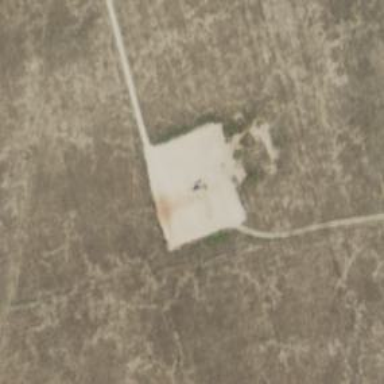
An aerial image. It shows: Petroleum well.